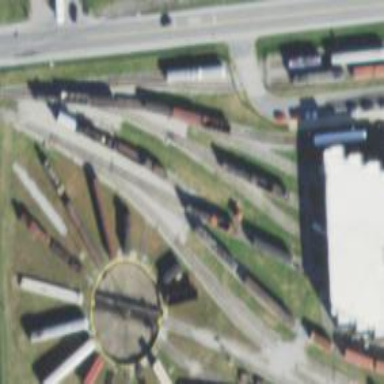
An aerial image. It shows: Preserved rail yard. The yard contains railway tracks.